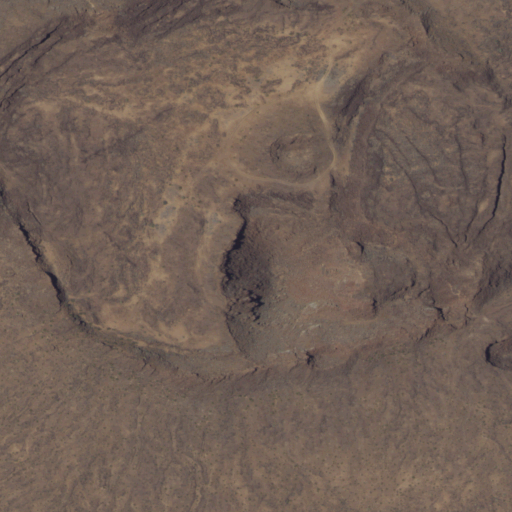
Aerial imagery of depression(s) in New Mexico named Aden Crater containing shrub and open water